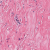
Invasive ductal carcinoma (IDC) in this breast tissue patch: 0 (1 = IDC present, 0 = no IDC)